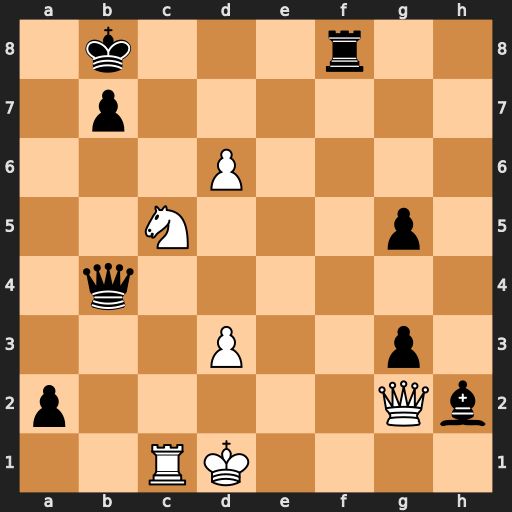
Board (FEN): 1k3r2/1p6/3P4/2N3p1/1q6/3P2p1/p5Qb/2RK4
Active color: w
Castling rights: -
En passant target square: -
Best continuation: Nd7+ Ka7 Qxa2+ Qa5 Qxa5#